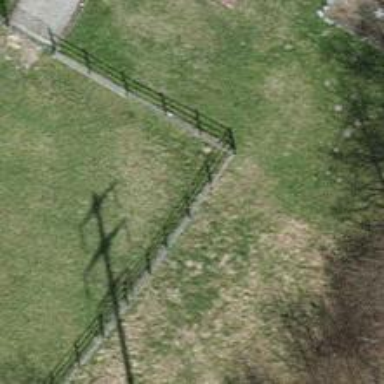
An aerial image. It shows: Fence.